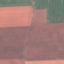
Land use / land cover: AnnualCrop